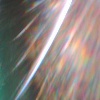
Label: sunburn